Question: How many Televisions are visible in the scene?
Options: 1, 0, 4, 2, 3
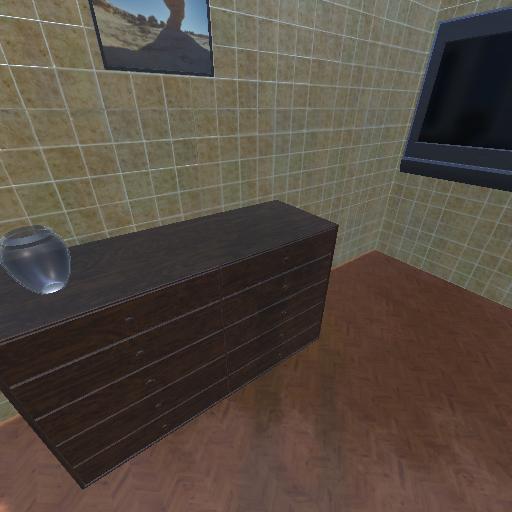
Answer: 1